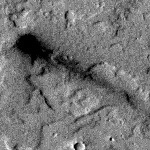
Label: change